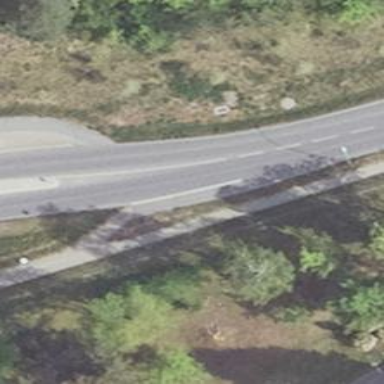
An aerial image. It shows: Cycleway.